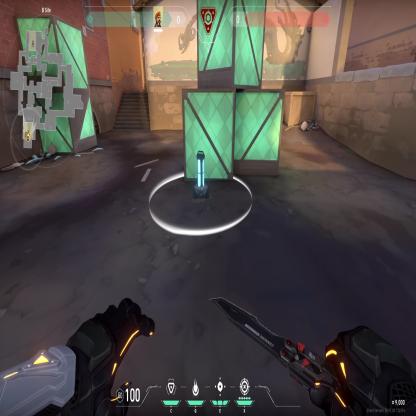
Label: planted spike